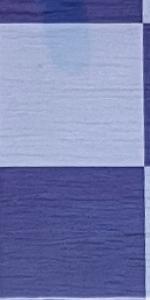
Label: Empty